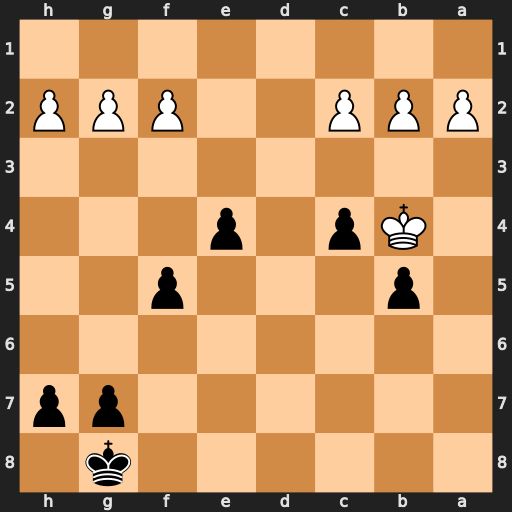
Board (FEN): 6k1/6pp/8/1p3p2/1Kp1p3/8/PPP2PPP/8
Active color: b
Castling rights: -
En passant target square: -
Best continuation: f4 Kc3 e3 fxe3 fxe3